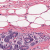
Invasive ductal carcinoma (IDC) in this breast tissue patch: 0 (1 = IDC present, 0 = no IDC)